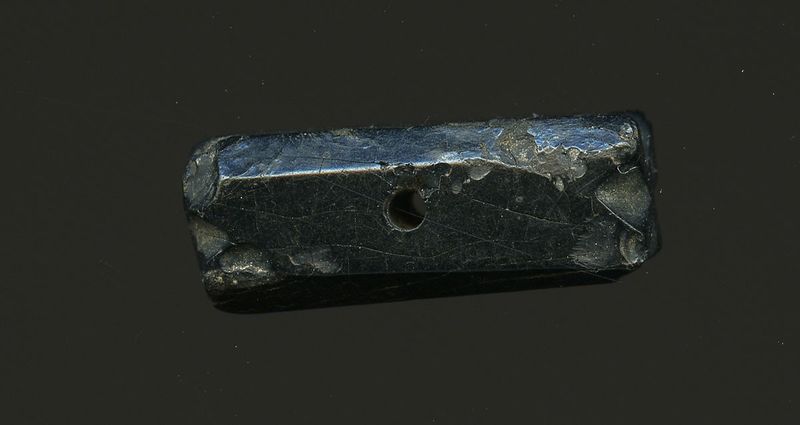
Titel: Fragment eines Gefäßes
Standort: Hamburg
Institution: Museum für Kunst und Gewerbe Hamburg
Schlagwörter: glas, antike, geschnitten, kaiserzeit, gepresst, gefäß, frühe kaiserzeit, prinzipat, römische, mittlere, späte